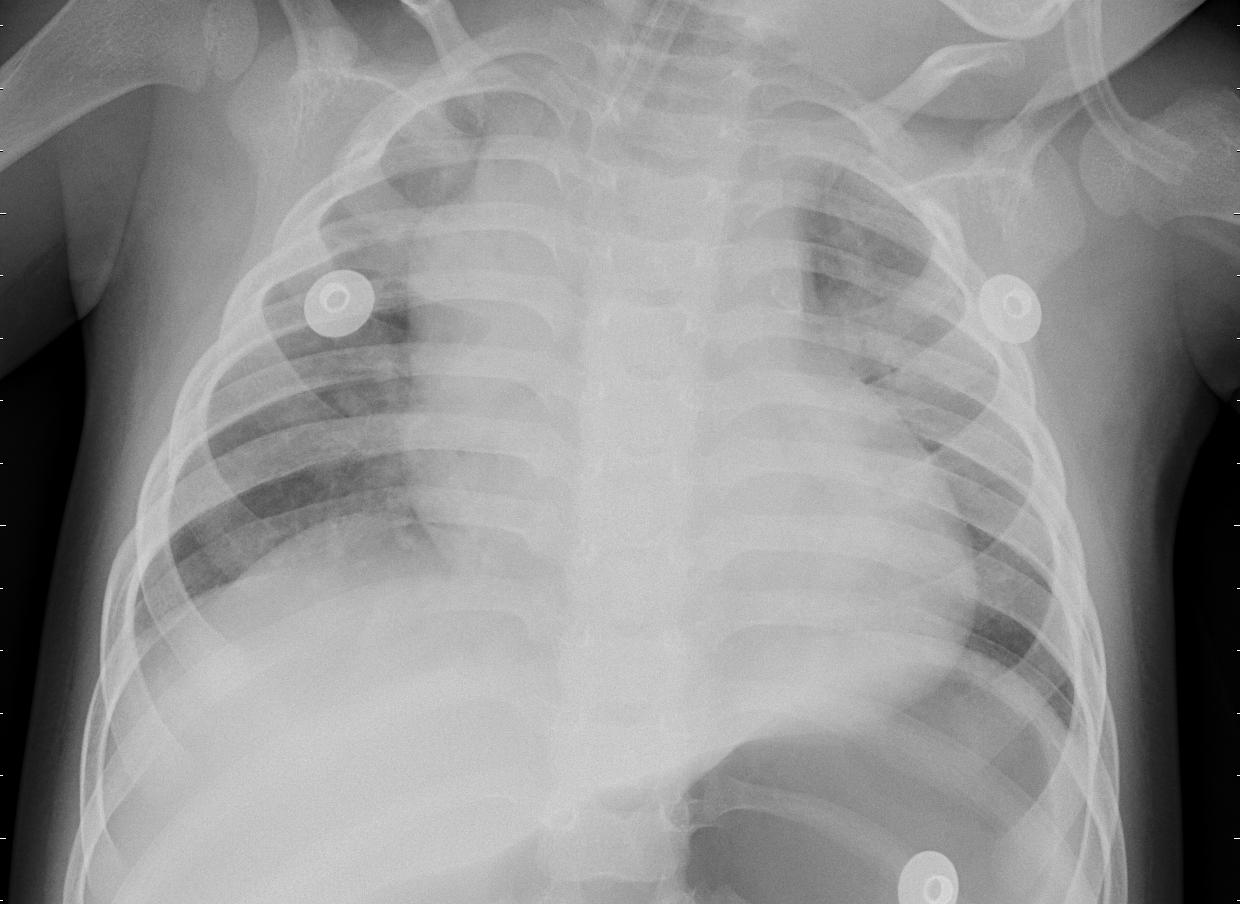
Diagnosis: PNEUMONIA